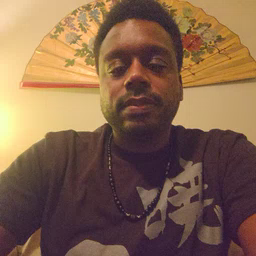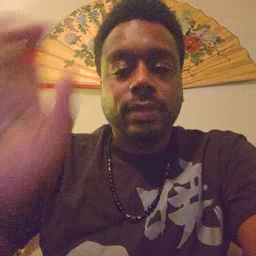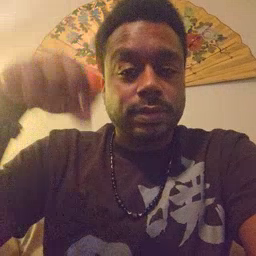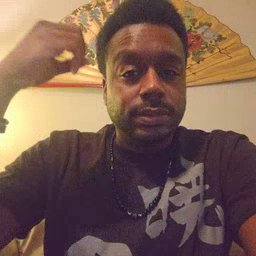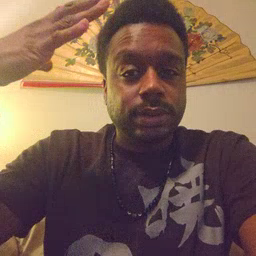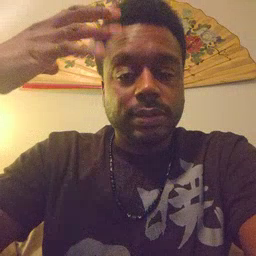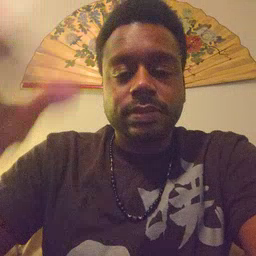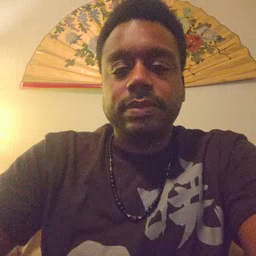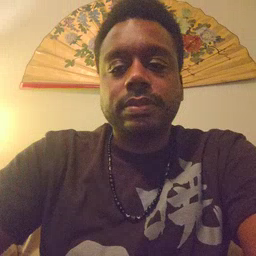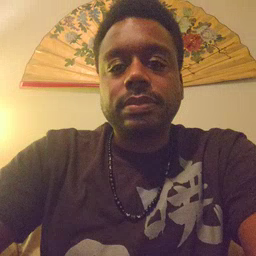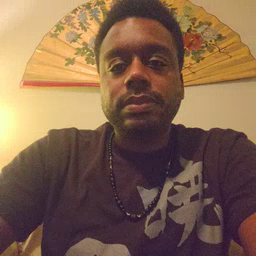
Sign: sun